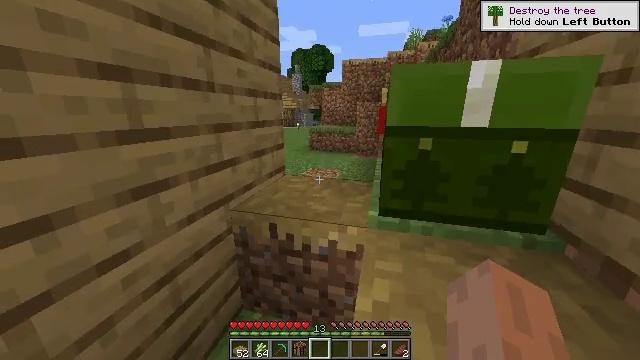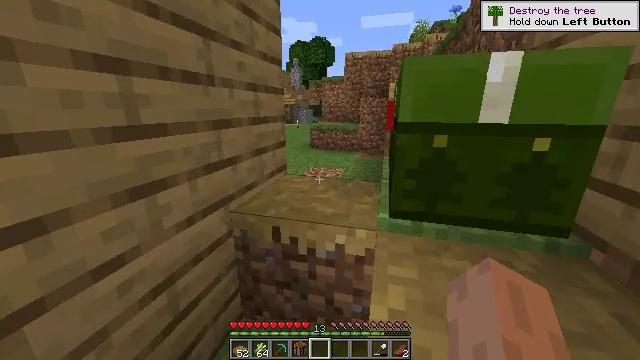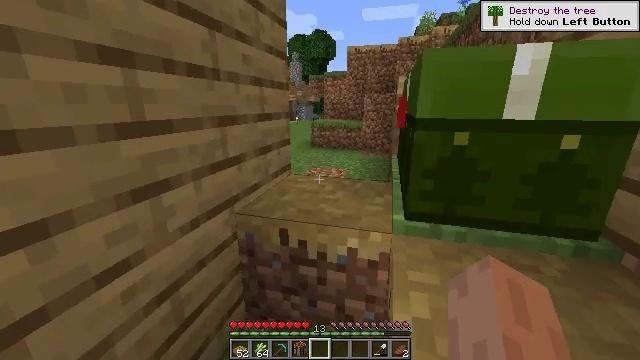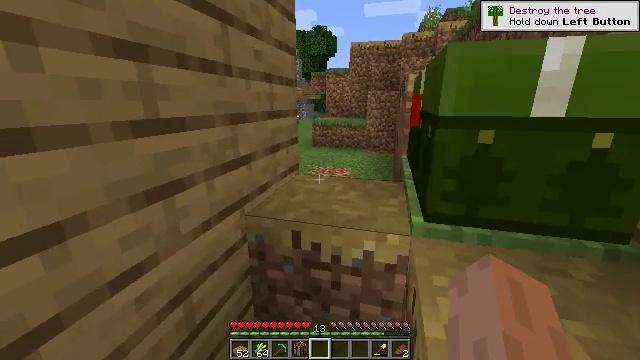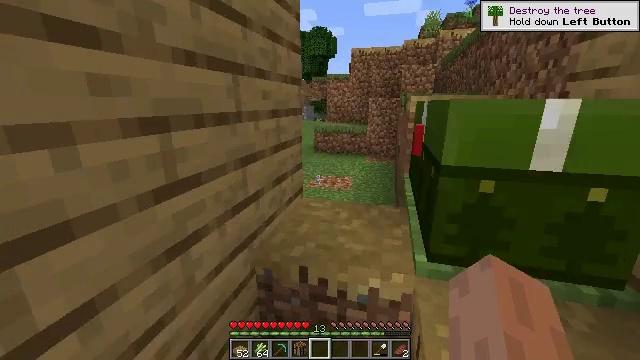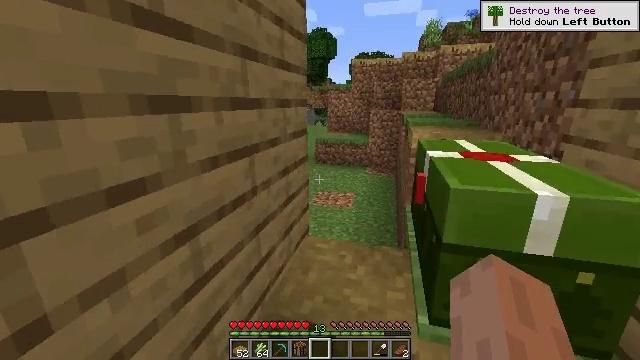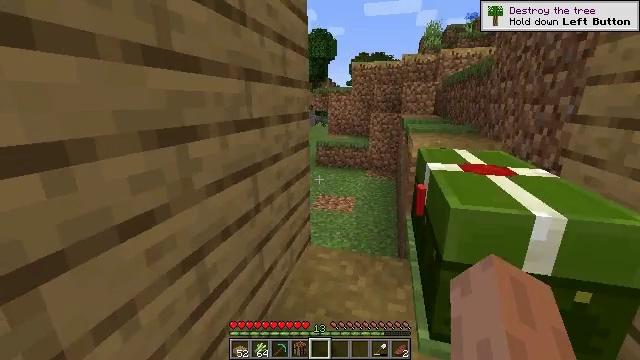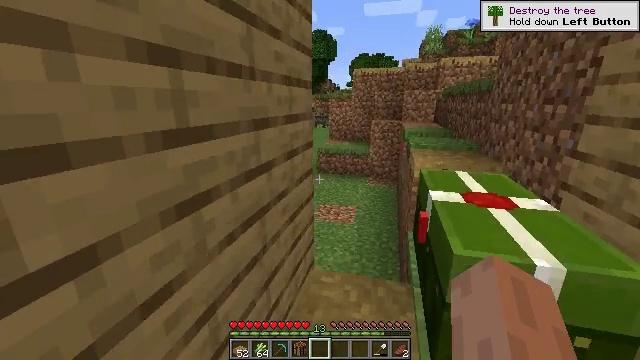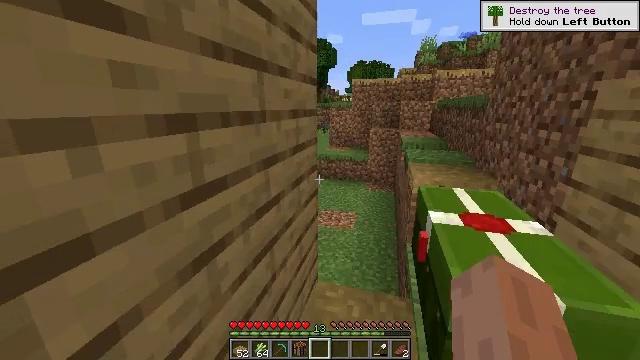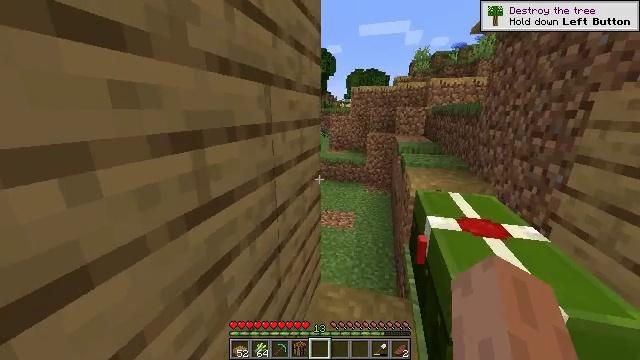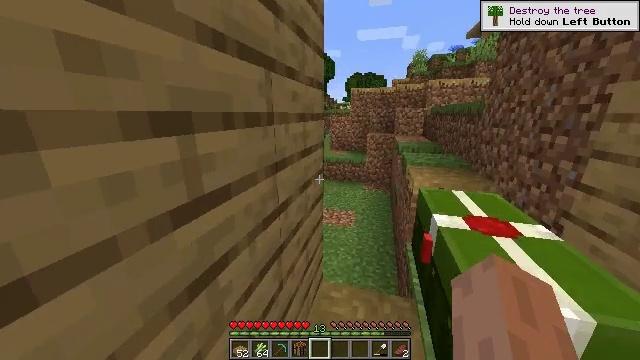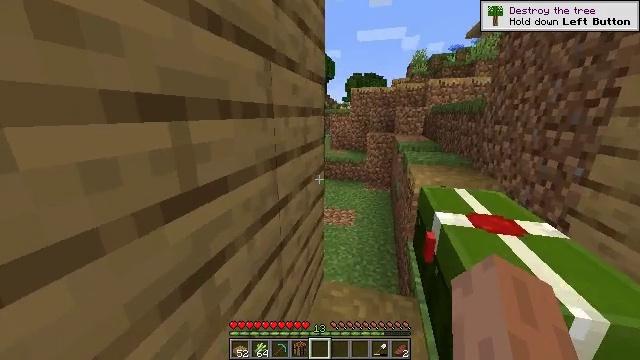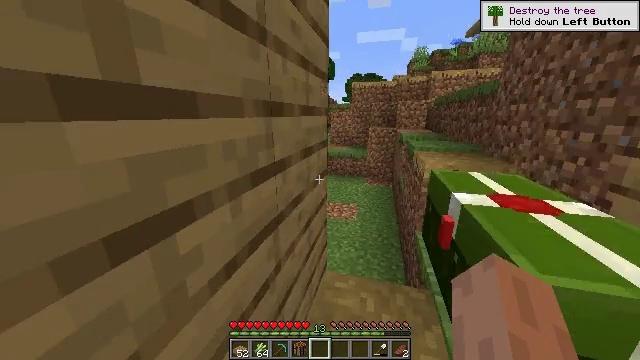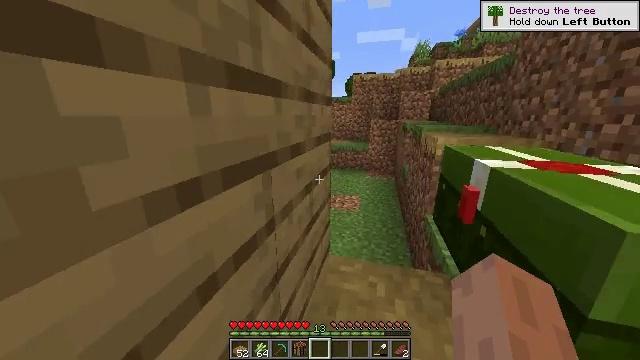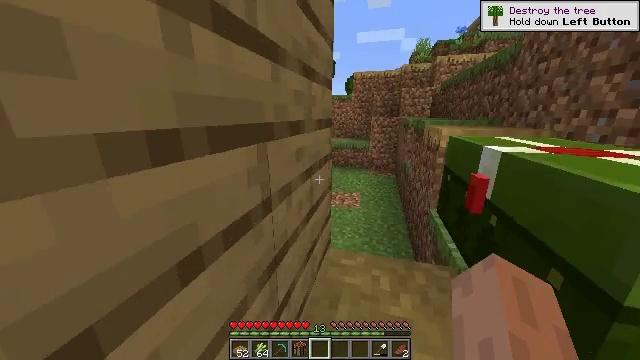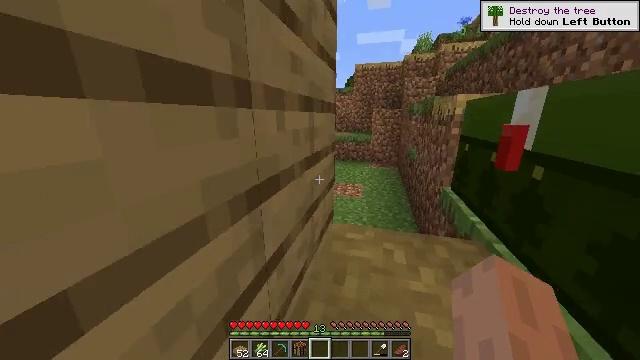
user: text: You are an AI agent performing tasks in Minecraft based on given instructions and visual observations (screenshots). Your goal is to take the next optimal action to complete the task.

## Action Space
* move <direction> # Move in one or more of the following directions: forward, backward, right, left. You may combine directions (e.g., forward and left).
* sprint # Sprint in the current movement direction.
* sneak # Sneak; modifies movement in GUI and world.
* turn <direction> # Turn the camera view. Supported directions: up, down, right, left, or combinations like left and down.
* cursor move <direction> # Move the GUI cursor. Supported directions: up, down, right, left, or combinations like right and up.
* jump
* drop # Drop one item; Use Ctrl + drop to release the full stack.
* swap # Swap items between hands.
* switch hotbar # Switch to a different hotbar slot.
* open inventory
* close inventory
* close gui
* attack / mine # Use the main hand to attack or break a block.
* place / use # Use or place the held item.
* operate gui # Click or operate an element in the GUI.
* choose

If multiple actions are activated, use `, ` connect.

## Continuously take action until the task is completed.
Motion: motion action
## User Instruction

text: Turn wool into a white carpet using the crafting table.
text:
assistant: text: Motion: move forward, sprint
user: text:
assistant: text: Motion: move forward, sprint
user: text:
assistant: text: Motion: move forward, sprint
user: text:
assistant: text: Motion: move forward, sprint, jump
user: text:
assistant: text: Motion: move forward, sprint, jump
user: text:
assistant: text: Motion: move forward, sprint, jump
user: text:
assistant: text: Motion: move forward, sprint, jump
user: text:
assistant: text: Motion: move forward, sprint, jump
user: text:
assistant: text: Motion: move forward, sprint
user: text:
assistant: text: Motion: move forward, sprint
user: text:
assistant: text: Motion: move forward, sprint
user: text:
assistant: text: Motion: move forward, sprint
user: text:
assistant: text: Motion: move forward, sprint
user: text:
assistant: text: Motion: move forward, sprint
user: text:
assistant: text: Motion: move forward, sprint
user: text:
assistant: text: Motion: move forward, sprint
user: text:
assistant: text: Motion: move forward, sprint
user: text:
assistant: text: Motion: move forward, sprint
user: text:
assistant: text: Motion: move forward, sprint
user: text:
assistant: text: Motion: move forward, sprint
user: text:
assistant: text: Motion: move forward, sprint
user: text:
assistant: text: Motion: move forward, sprint
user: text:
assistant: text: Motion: move forward, sprint
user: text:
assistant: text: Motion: move forward, sprint, turn right and up
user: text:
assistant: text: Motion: move forward, sprint, turn right
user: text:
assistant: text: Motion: move forward, sprint, turn right
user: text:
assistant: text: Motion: move forward, sprint, turn right
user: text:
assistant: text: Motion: move forward, sprint, turn right
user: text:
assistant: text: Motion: move forward, sprint, turn right
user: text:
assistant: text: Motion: move forward, sprint, turn right